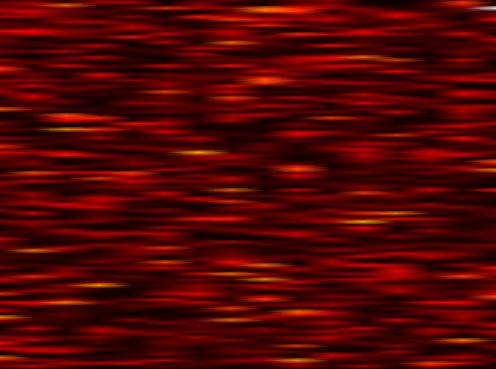
Label: OFDM